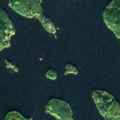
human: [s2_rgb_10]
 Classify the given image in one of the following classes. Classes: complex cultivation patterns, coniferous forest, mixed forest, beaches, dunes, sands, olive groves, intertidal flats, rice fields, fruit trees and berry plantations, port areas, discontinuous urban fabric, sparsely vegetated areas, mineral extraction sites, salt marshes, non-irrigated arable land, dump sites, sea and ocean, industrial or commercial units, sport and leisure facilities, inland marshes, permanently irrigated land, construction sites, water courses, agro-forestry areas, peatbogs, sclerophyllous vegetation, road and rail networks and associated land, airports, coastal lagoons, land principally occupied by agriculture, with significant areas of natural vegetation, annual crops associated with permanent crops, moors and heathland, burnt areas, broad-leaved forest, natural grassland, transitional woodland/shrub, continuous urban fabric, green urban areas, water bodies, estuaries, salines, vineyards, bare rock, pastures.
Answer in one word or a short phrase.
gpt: land principally occupied by agriculture, with significant areas of natural vegetation, coniferous forest, mixed forest, water bodies